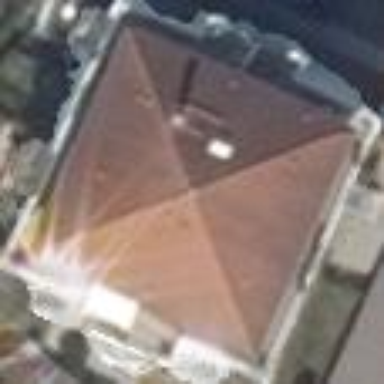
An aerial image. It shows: Pyramidal-shaped roof of apartment building.